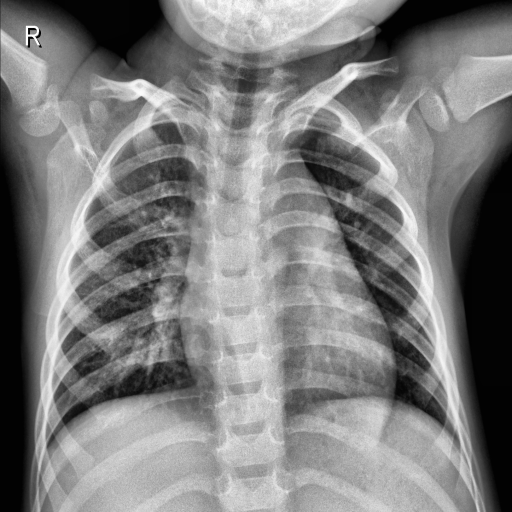
Finding: NORMAL